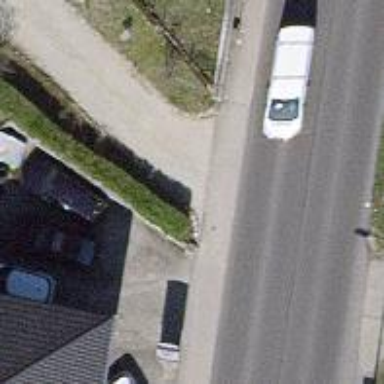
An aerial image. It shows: Unmarked crossing on the road.